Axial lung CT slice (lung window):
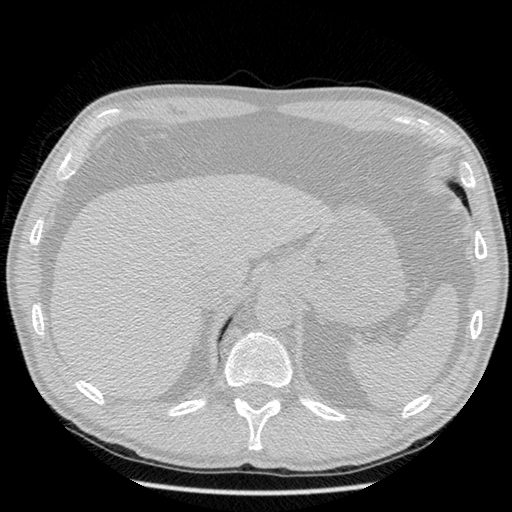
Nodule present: no